Question: I have just upgraded my Intellij IDEA (Java IDE) from idea-IU-<PHONE>.15 to idea-IU-<PHONE>.107 (folder names of the downloads) as suggested by the update manager. Now I am wondering, that the UI is ugly in my opinion. I like the UI of the idea-IU-<PHONE>.15 much more.
-
Is this a new UI or a error in my system? I am using Ubuntu 16.04. If it is an error, how can I fix it and if not, how can I get the old UI back?
Edit:
Ok, tank to Rumid. I have fixed the icons problem. But the fonts aren't as in the old IDE:
-
<URL>
-
<URL>
I honestly don't know if I haved this in the old (2016) by myself. I checked the settings in both IDEs but I could not see any difference in the settings. How can I get the fonts of my 2016 Idea?
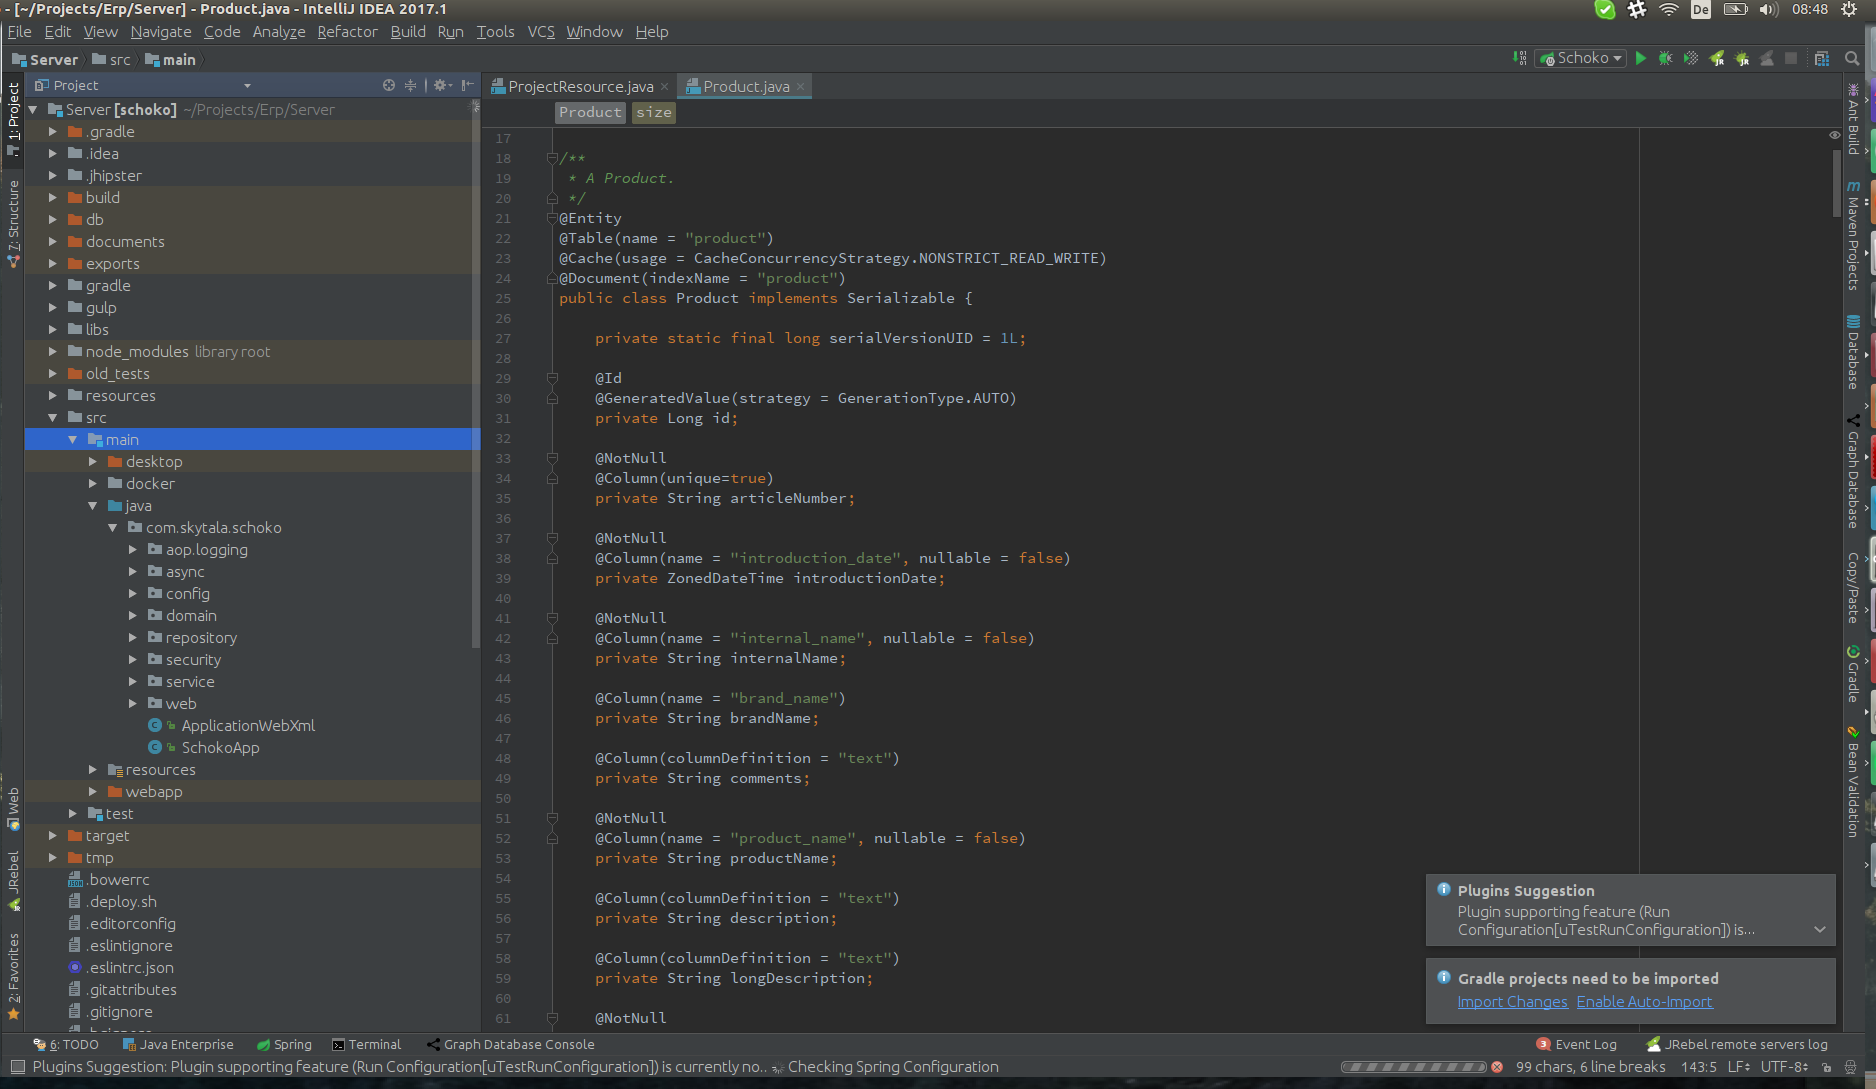
Answer: It is not a bug, the new icons were provided in Idea 2016.3.
If you don't like it you can install this plugin: <URL>.